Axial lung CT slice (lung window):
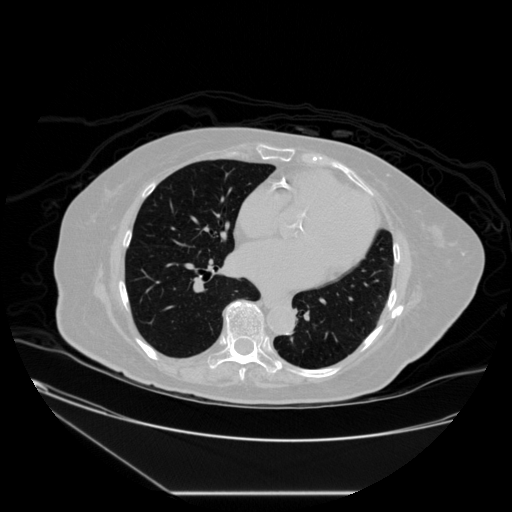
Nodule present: no